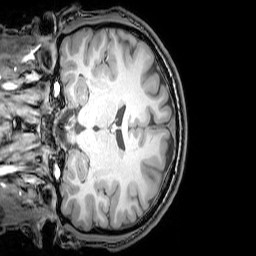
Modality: T1w
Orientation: coronal
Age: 22
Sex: male
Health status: healthy
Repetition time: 0.081 s
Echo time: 0.037 s